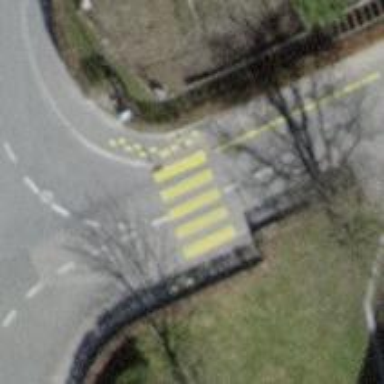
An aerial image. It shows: Marked crossing with zebra stripes on the road.